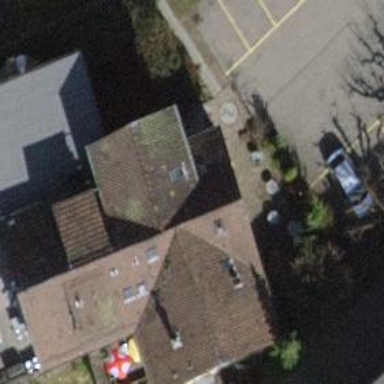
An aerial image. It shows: Restaurant.